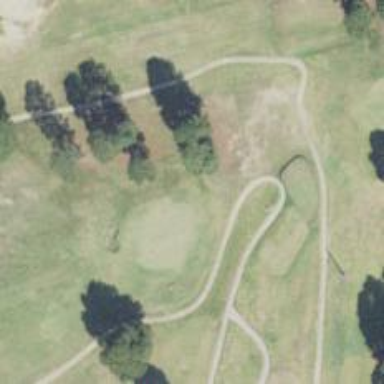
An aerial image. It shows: Path designated for golf carts.